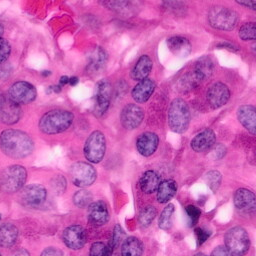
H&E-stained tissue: Pancreatic